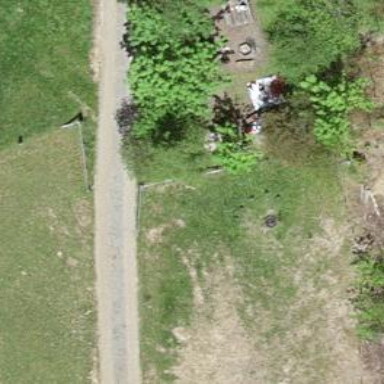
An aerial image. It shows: Barbecue facility.